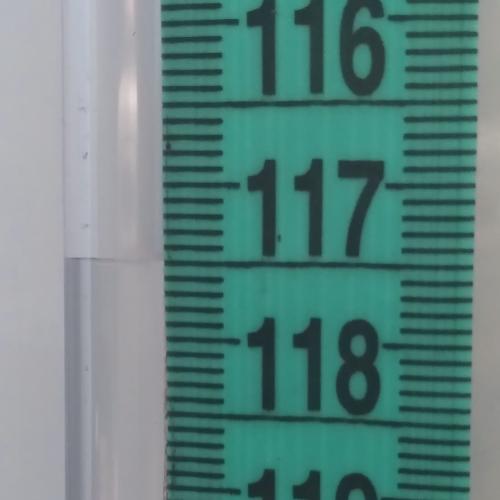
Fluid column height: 117.5 cm